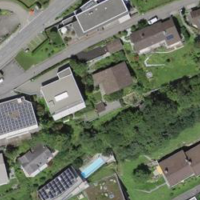
EUNIS habitat code: 54
Species observed at this site:
Chroicocephalus ridibundus
Phalacrocorax carbo
Corvus corone
Milvus migrans
Milvus milvus
Passer domesticus
Fringilla coelebs
Motacilla alba